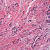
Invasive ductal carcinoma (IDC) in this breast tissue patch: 1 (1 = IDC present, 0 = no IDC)